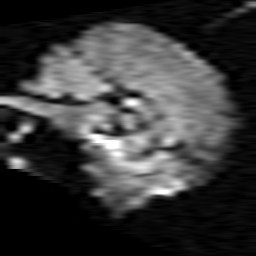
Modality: TRACE
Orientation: sagittal
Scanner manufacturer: siemens
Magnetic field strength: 1.5 T
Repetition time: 8.1 s
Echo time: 0.119 s